Interaction volume radius: 5 \u00c5
Interaction volume height: 35 \u00c5
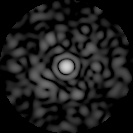
Disorder parameter: 0.8384